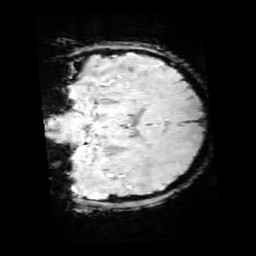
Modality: SWI
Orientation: coronal
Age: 12
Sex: male
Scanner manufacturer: siemens
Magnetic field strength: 3 T
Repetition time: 0.027 s
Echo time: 0.02 s